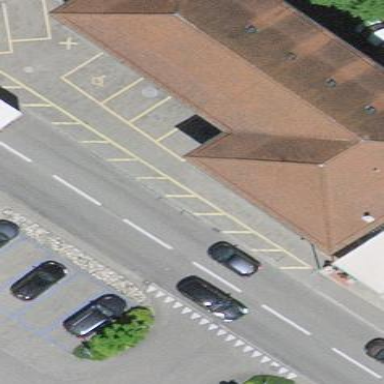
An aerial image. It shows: Building with hipped roof.